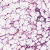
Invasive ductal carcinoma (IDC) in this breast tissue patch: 0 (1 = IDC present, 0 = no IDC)